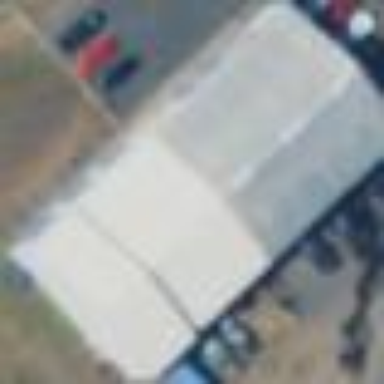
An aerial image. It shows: Building housing car shop.